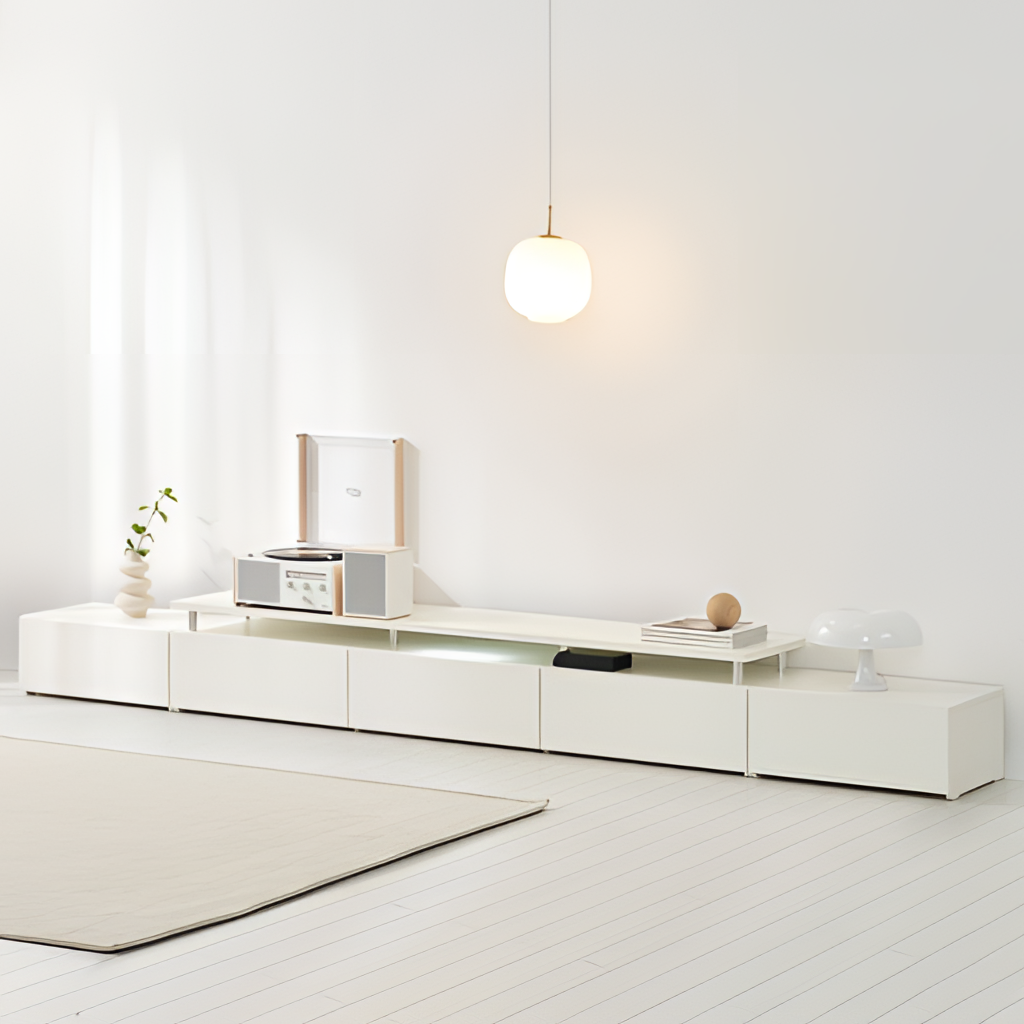
white wood media console, living room, contemporary, white paint wallpaper, with solid pattern, wood flooring, with plank pattern